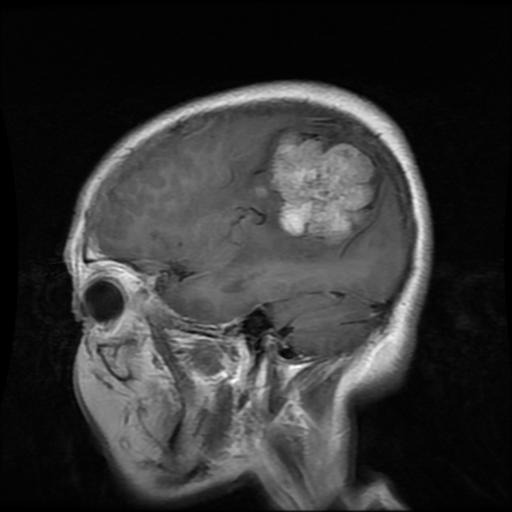
Label: meningioma